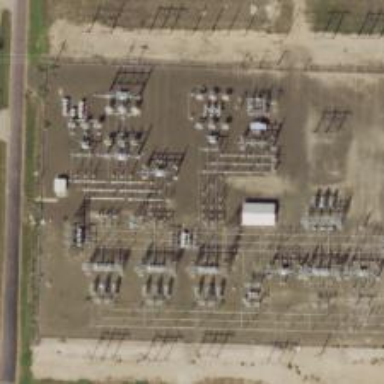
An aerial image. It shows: Switch used for power control.